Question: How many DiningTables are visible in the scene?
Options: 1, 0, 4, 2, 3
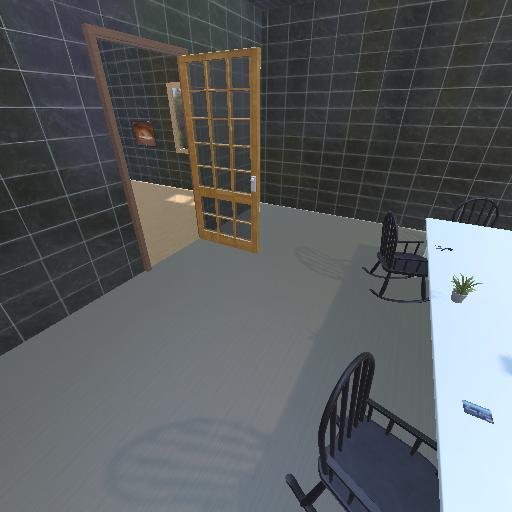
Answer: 1